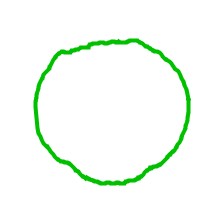
Shape: circle